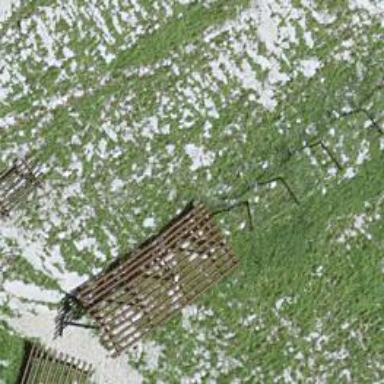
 designed to mitigate snow accumulations in specific area."